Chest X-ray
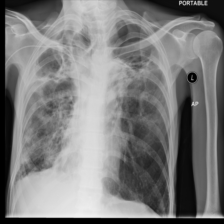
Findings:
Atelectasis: negative
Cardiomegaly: negative
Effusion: negative
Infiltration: negative
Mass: negative
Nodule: negative
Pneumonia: negative
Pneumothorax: negative
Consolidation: negative
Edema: negative
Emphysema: negative
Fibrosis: negative
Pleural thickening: negative
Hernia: negative